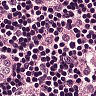
Metastatic tissue present: no